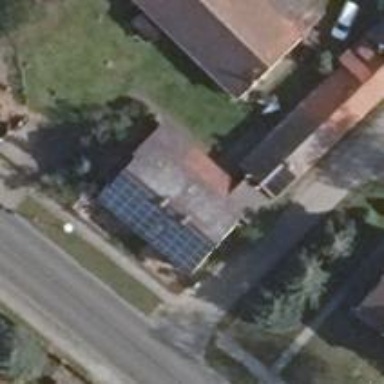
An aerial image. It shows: Building with gabled roof oriented along its structure. The roof is dark grey in color.